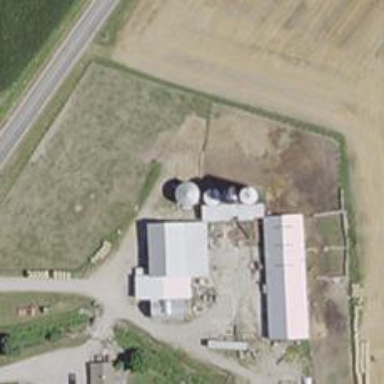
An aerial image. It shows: Silo.